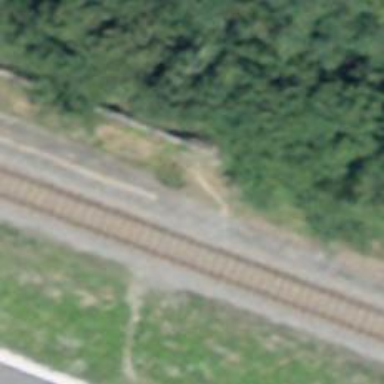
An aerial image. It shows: Uncontrolled railway crossing.